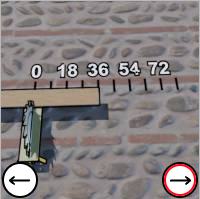
Task: length
Answer: 36
First scale value: 18.0